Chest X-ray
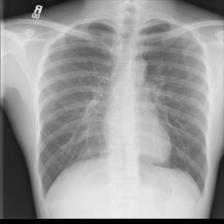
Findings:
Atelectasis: negative
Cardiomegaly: negative
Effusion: negative
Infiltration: negative
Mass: negative
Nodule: negative
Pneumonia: negative
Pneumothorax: negative
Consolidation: negative
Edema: negative
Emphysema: negative
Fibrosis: negative
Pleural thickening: negative
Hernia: negative